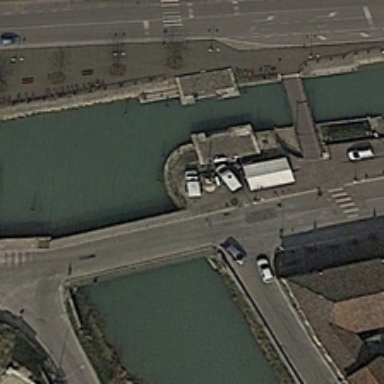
The low bridge is across the stretch of saddle shaped river .